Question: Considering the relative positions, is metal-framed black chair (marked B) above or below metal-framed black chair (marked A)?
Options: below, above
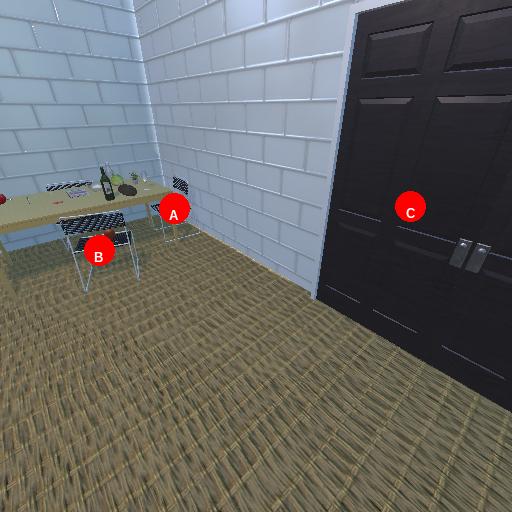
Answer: below